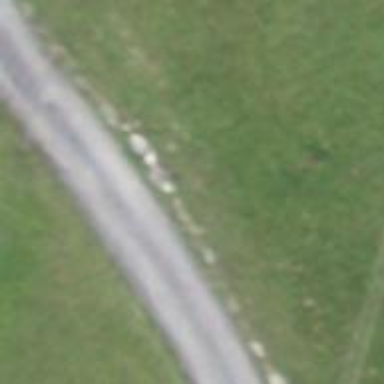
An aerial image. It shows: Unclassified road with asphalt surface.